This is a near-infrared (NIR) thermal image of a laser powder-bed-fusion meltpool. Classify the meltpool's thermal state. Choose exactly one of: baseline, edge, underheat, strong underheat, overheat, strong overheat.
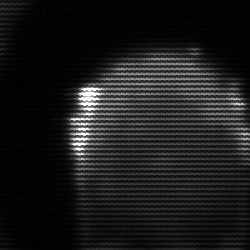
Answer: edge